Question: I have a Check box then a Cross Image as below.

when i click the Image, the Checkbox should get checked. I have tried the following code. but no use.
'''
<img src="common_images/x.png" width="13" height="13" alt="X" onClick="this.chk.checked=true;">
'''
Can any one help with the Javascript to accomplish it...
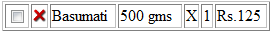
Answer: Try labels and advanced css selectors:
<URL>
'''
<input type="checkbox" class="chk " checked="checked" id="img1" name="img1" value="0" />
<label for="img1">
<img class="img" src="https://fbcdn-profile-a.akamaihd.net/hprofile-ak-prn1/41566_188055278014093_1312238546_q.jpg" />
</label>
'''